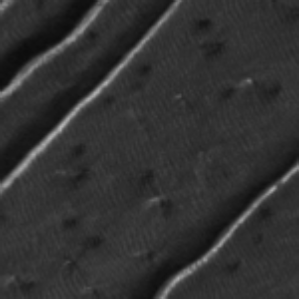
Label: frost